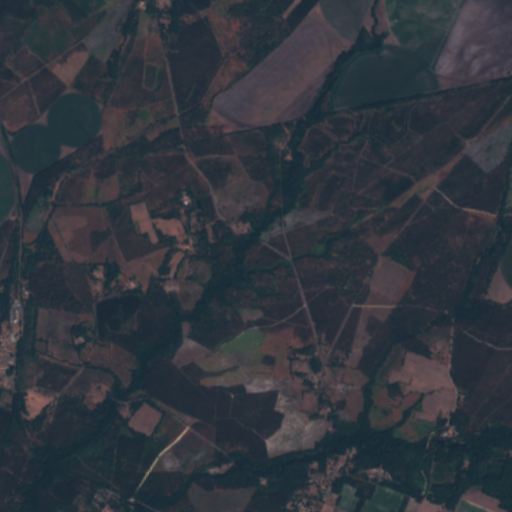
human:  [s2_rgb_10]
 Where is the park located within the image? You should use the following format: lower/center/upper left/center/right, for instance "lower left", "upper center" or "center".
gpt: The park is located in the lower center of the image.
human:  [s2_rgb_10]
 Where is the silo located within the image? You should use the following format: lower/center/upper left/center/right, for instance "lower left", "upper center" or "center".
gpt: The silo is located in the center left of the image.
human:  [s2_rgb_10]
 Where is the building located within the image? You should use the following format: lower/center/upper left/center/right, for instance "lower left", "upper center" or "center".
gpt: There is no building in the image.